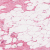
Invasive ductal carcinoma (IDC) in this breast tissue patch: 0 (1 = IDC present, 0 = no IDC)